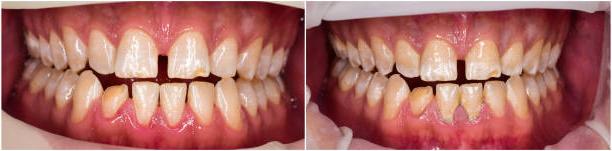
Condition: Calculus